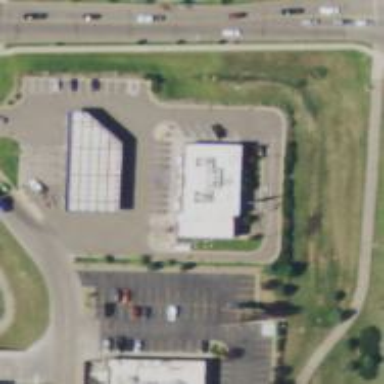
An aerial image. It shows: Convenience shop.